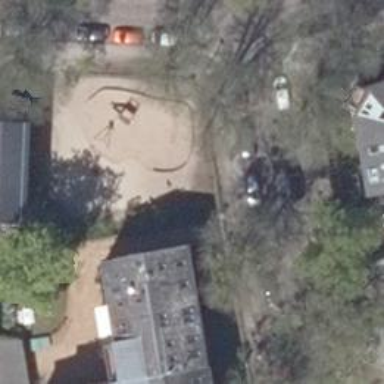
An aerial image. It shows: Springy playground.